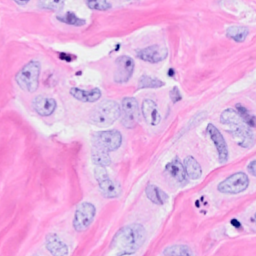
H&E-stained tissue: Breast